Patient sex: M
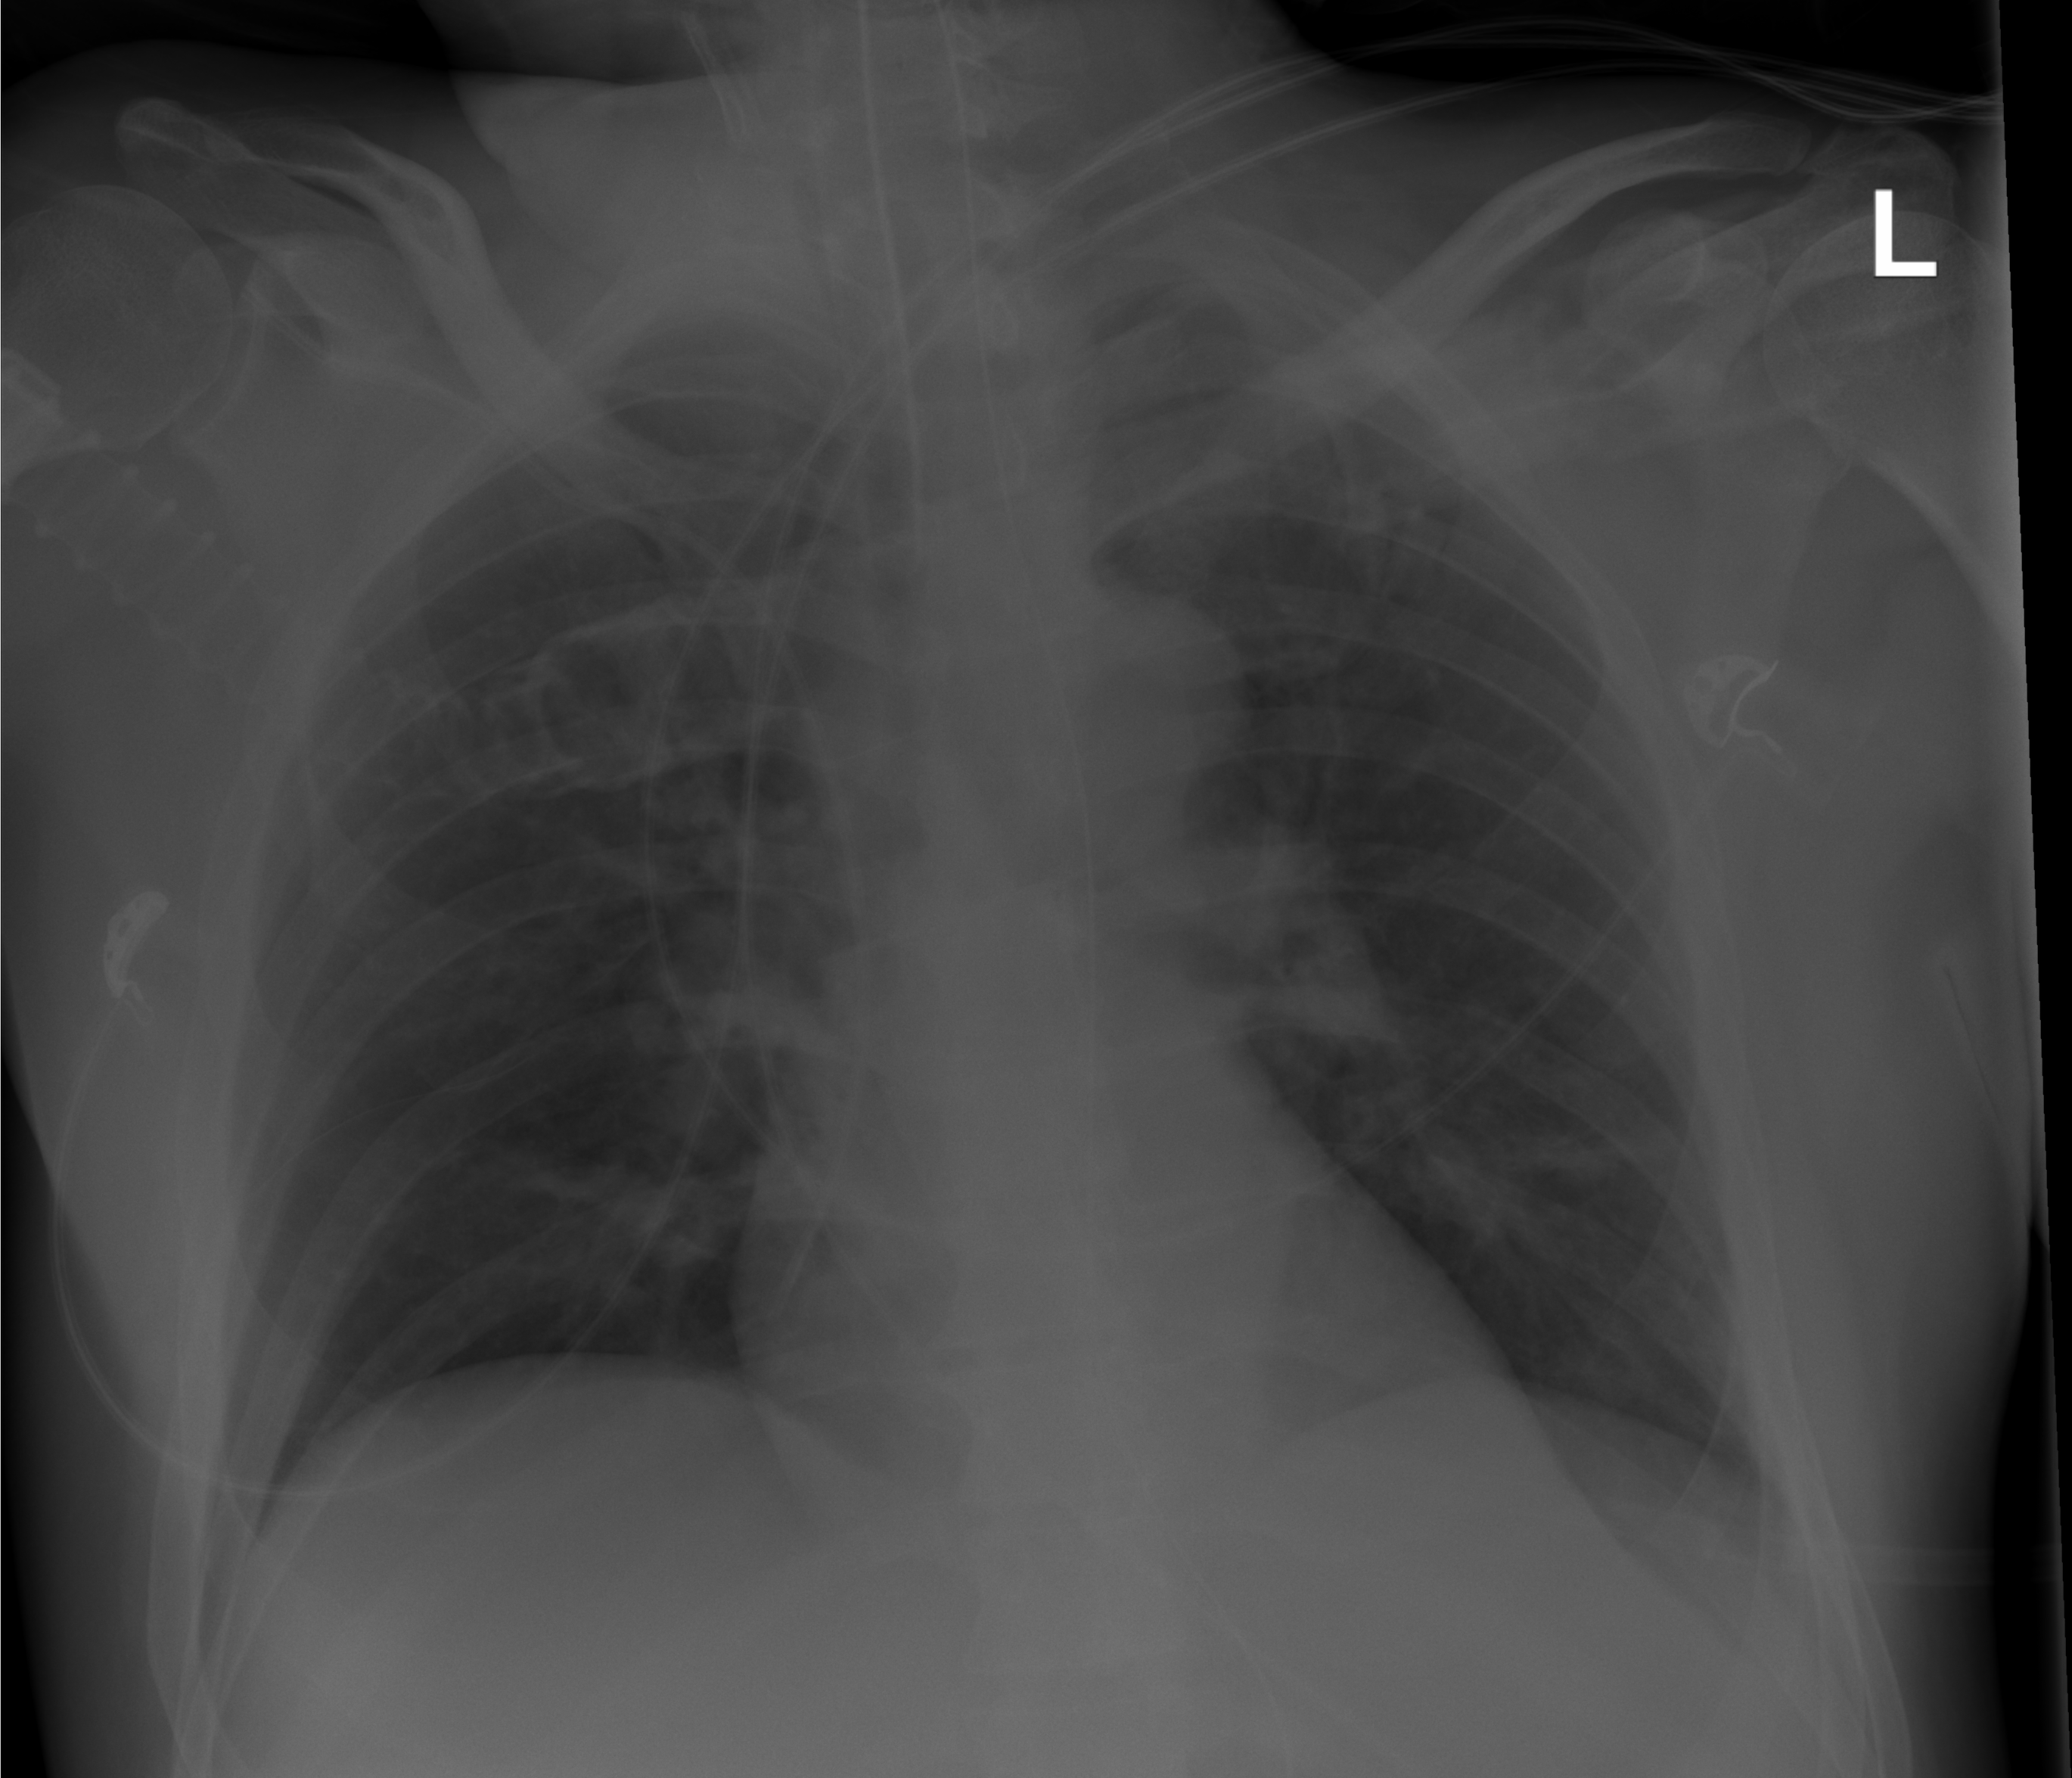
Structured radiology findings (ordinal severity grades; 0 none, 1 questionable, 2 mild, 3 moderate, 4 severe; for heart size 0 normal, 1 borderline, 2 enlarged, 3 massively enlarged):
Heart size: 0
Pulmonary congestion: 2
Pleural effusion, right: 0
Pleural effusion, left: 0
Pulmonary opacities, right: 1
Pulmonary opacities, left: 1
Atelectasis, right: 2
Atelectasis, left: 1